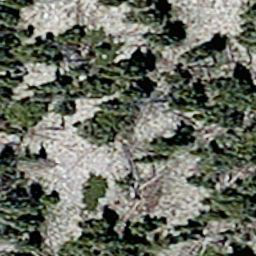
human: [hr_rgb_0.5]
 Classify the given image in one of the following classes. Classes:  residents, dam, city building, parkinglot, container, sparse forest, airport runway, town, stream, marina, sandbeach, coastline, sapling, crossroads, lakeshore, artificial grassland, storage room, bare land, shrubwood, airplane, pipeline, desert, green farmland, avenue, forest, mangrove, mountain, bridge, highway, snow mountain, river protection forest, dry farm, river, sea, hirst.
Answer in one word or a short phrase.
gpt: sparse forest